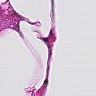
Metastatic tissue present: no